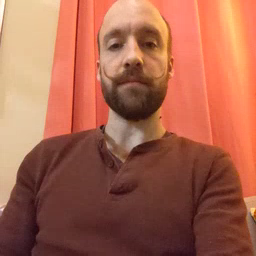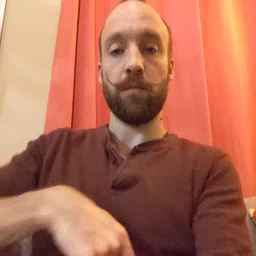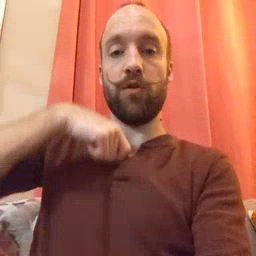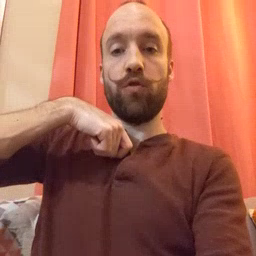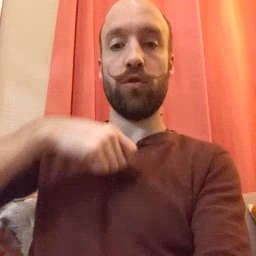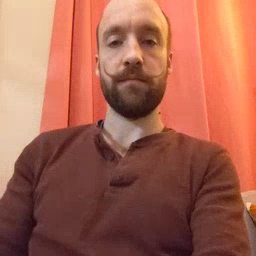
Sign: zipper